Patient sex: F
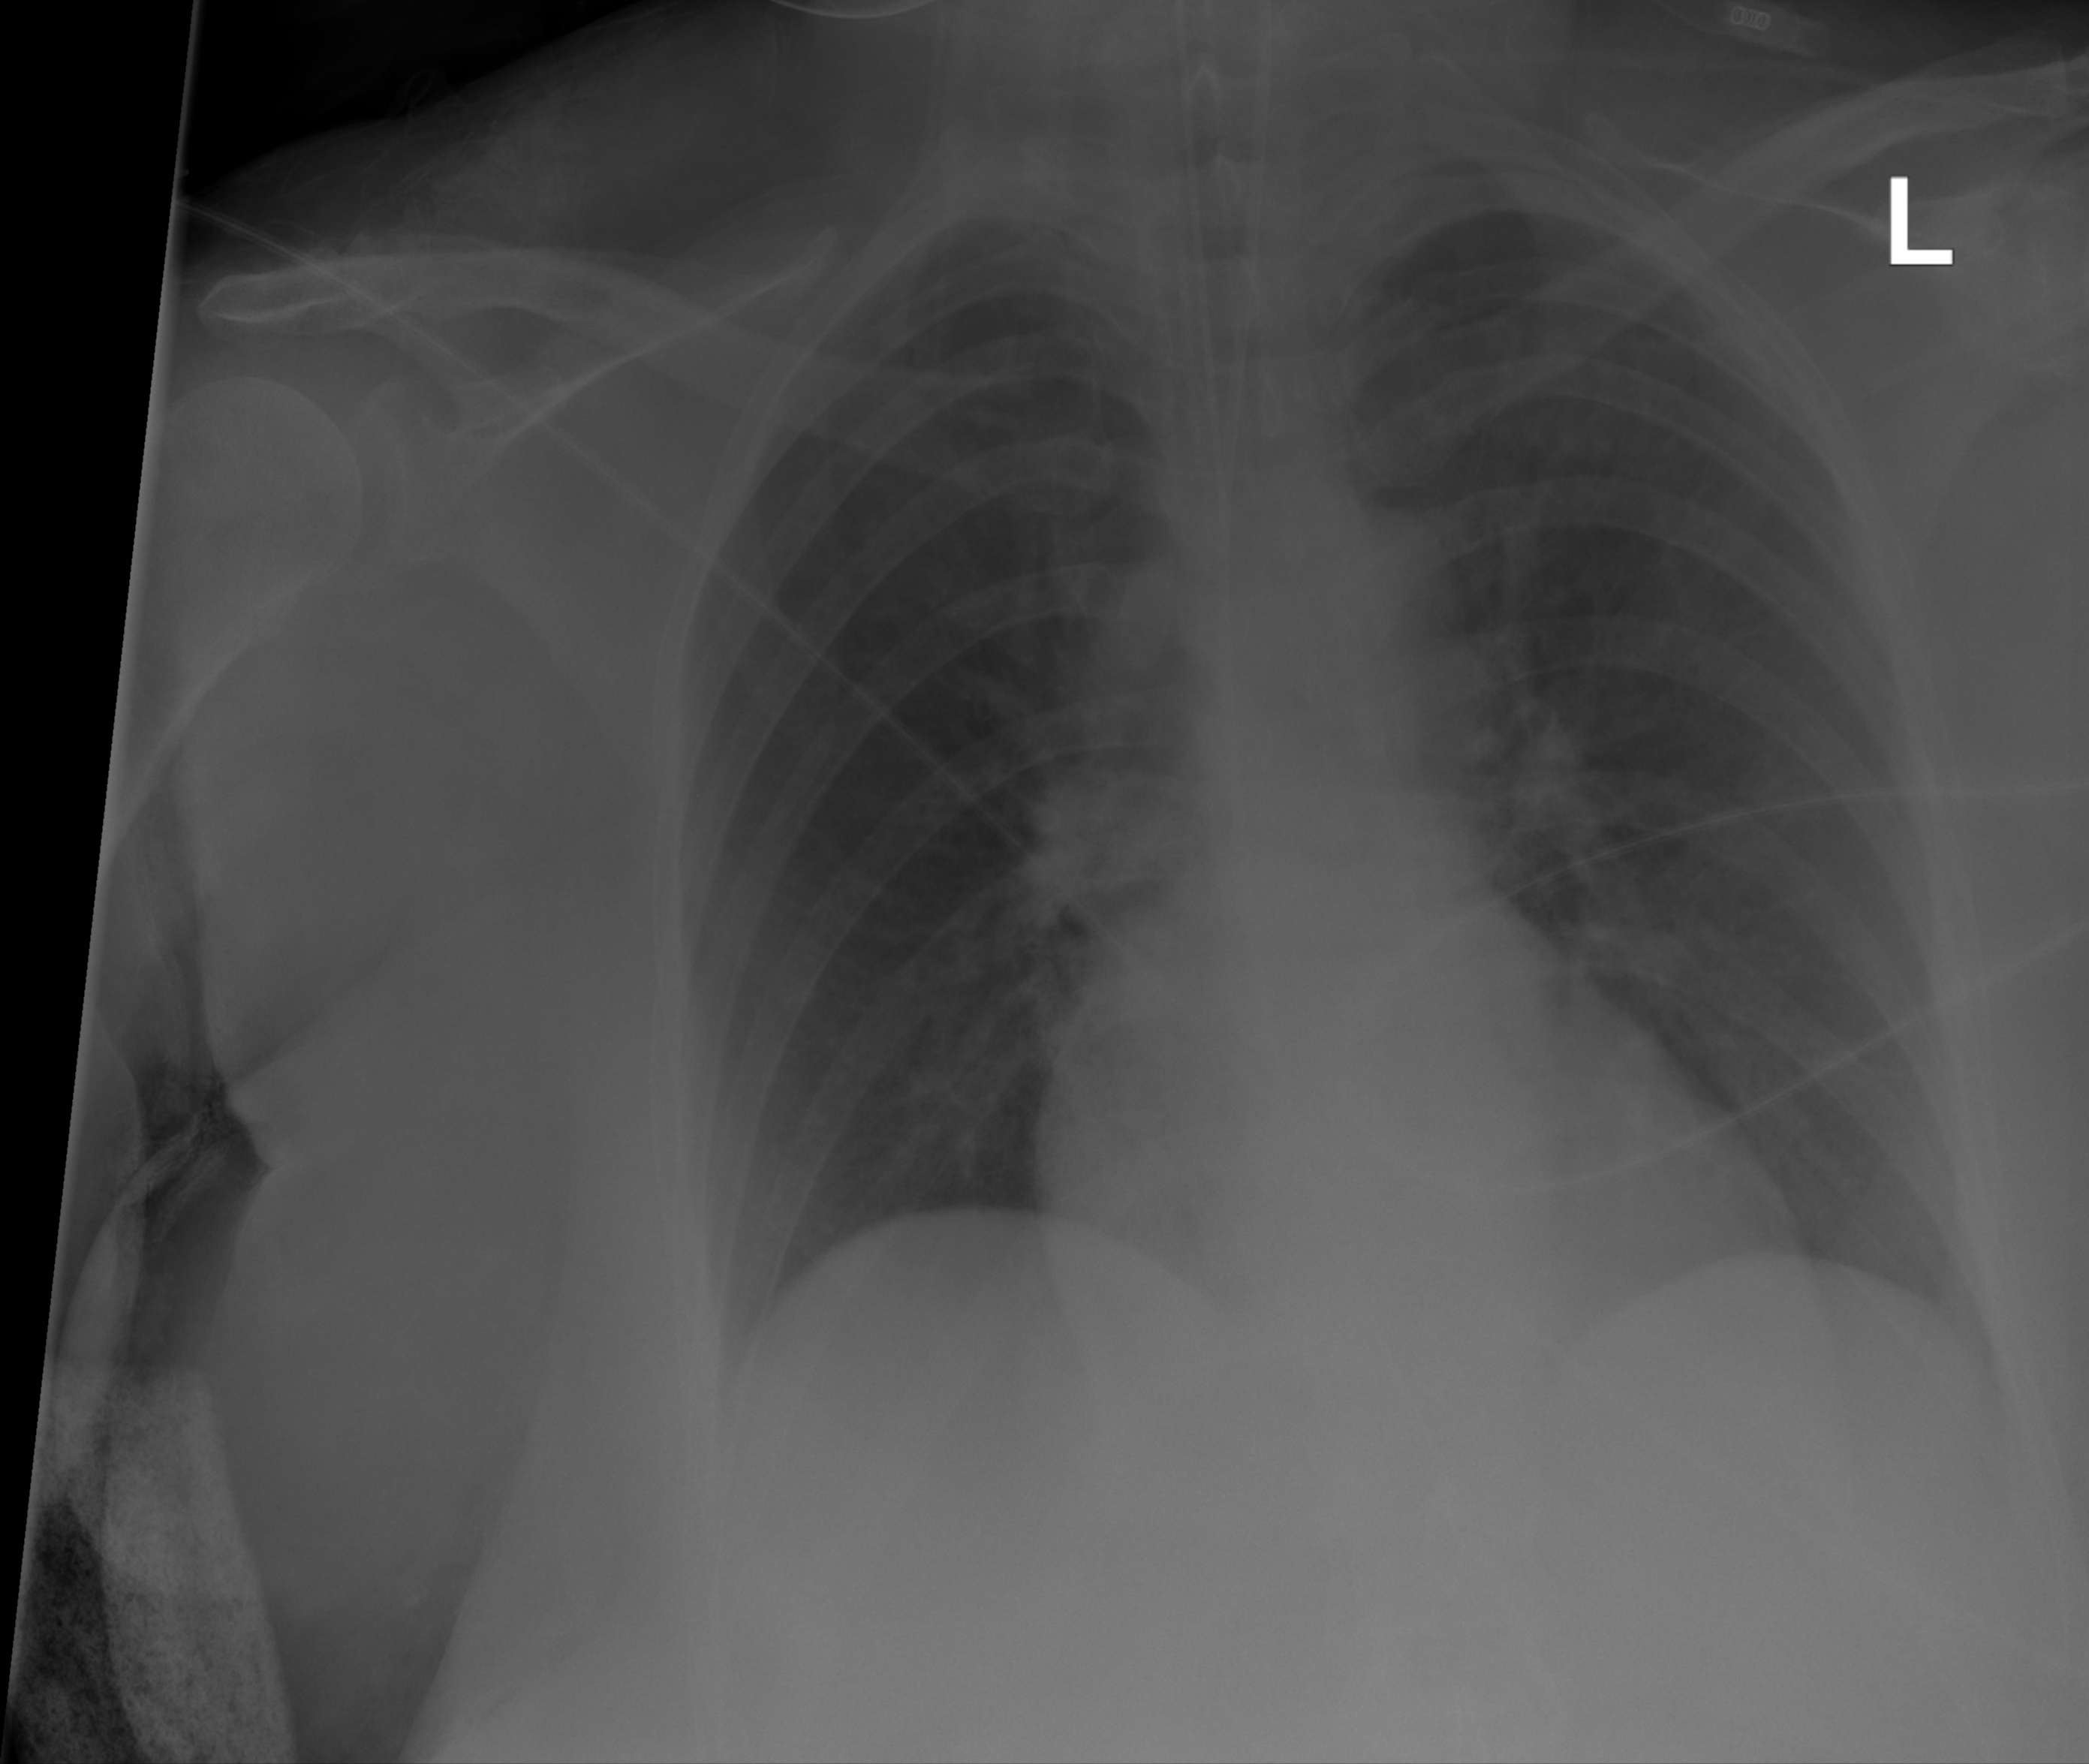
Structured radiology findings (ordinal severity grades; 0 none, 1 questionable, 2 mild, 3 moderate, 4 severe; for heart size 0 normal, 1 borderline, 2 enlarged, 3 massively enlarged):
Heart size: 0
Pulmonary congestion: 2
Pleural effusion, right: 0
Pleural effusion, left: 0
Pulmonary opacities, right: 0
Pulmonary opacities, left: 0
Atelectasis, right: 0
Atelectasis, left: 0